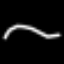
Label: line